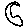
Label: moon